Brain MRI, t2w sequence, axial 2D slice.
Patient: age 28, sex M, weight 95 kg, height 1.95 m
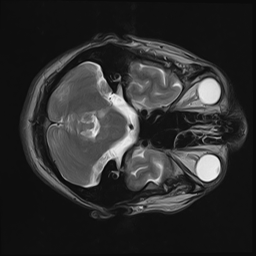